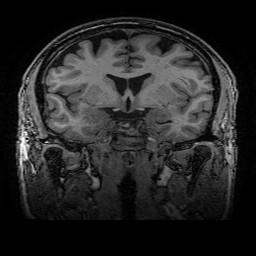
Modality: T1w
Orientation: sagittal
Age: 66
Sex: male
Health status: healthy
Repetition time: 2.53 s
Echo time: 0.0034 s